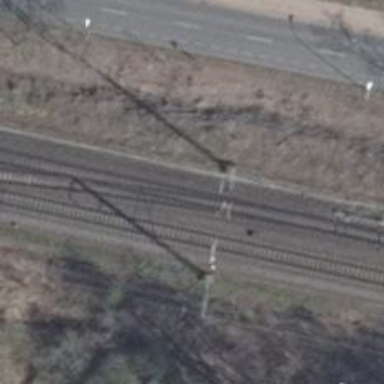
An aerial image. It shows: Rail on embankment with electrified contact lines.